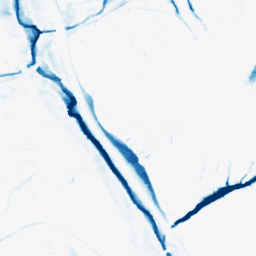
Category: morphological
Decomposition family: morphological_ellipse
Decomposition parameters: operation: closing
width: 10
height: 20
Upsampling method: linear_exact
Upsampling parameters: scale: 8
Upsampling scale: 8